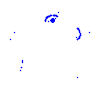
Particle: proton